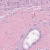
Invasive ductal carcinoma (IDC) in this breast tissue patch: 1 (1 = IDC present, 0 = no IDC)